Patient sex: M
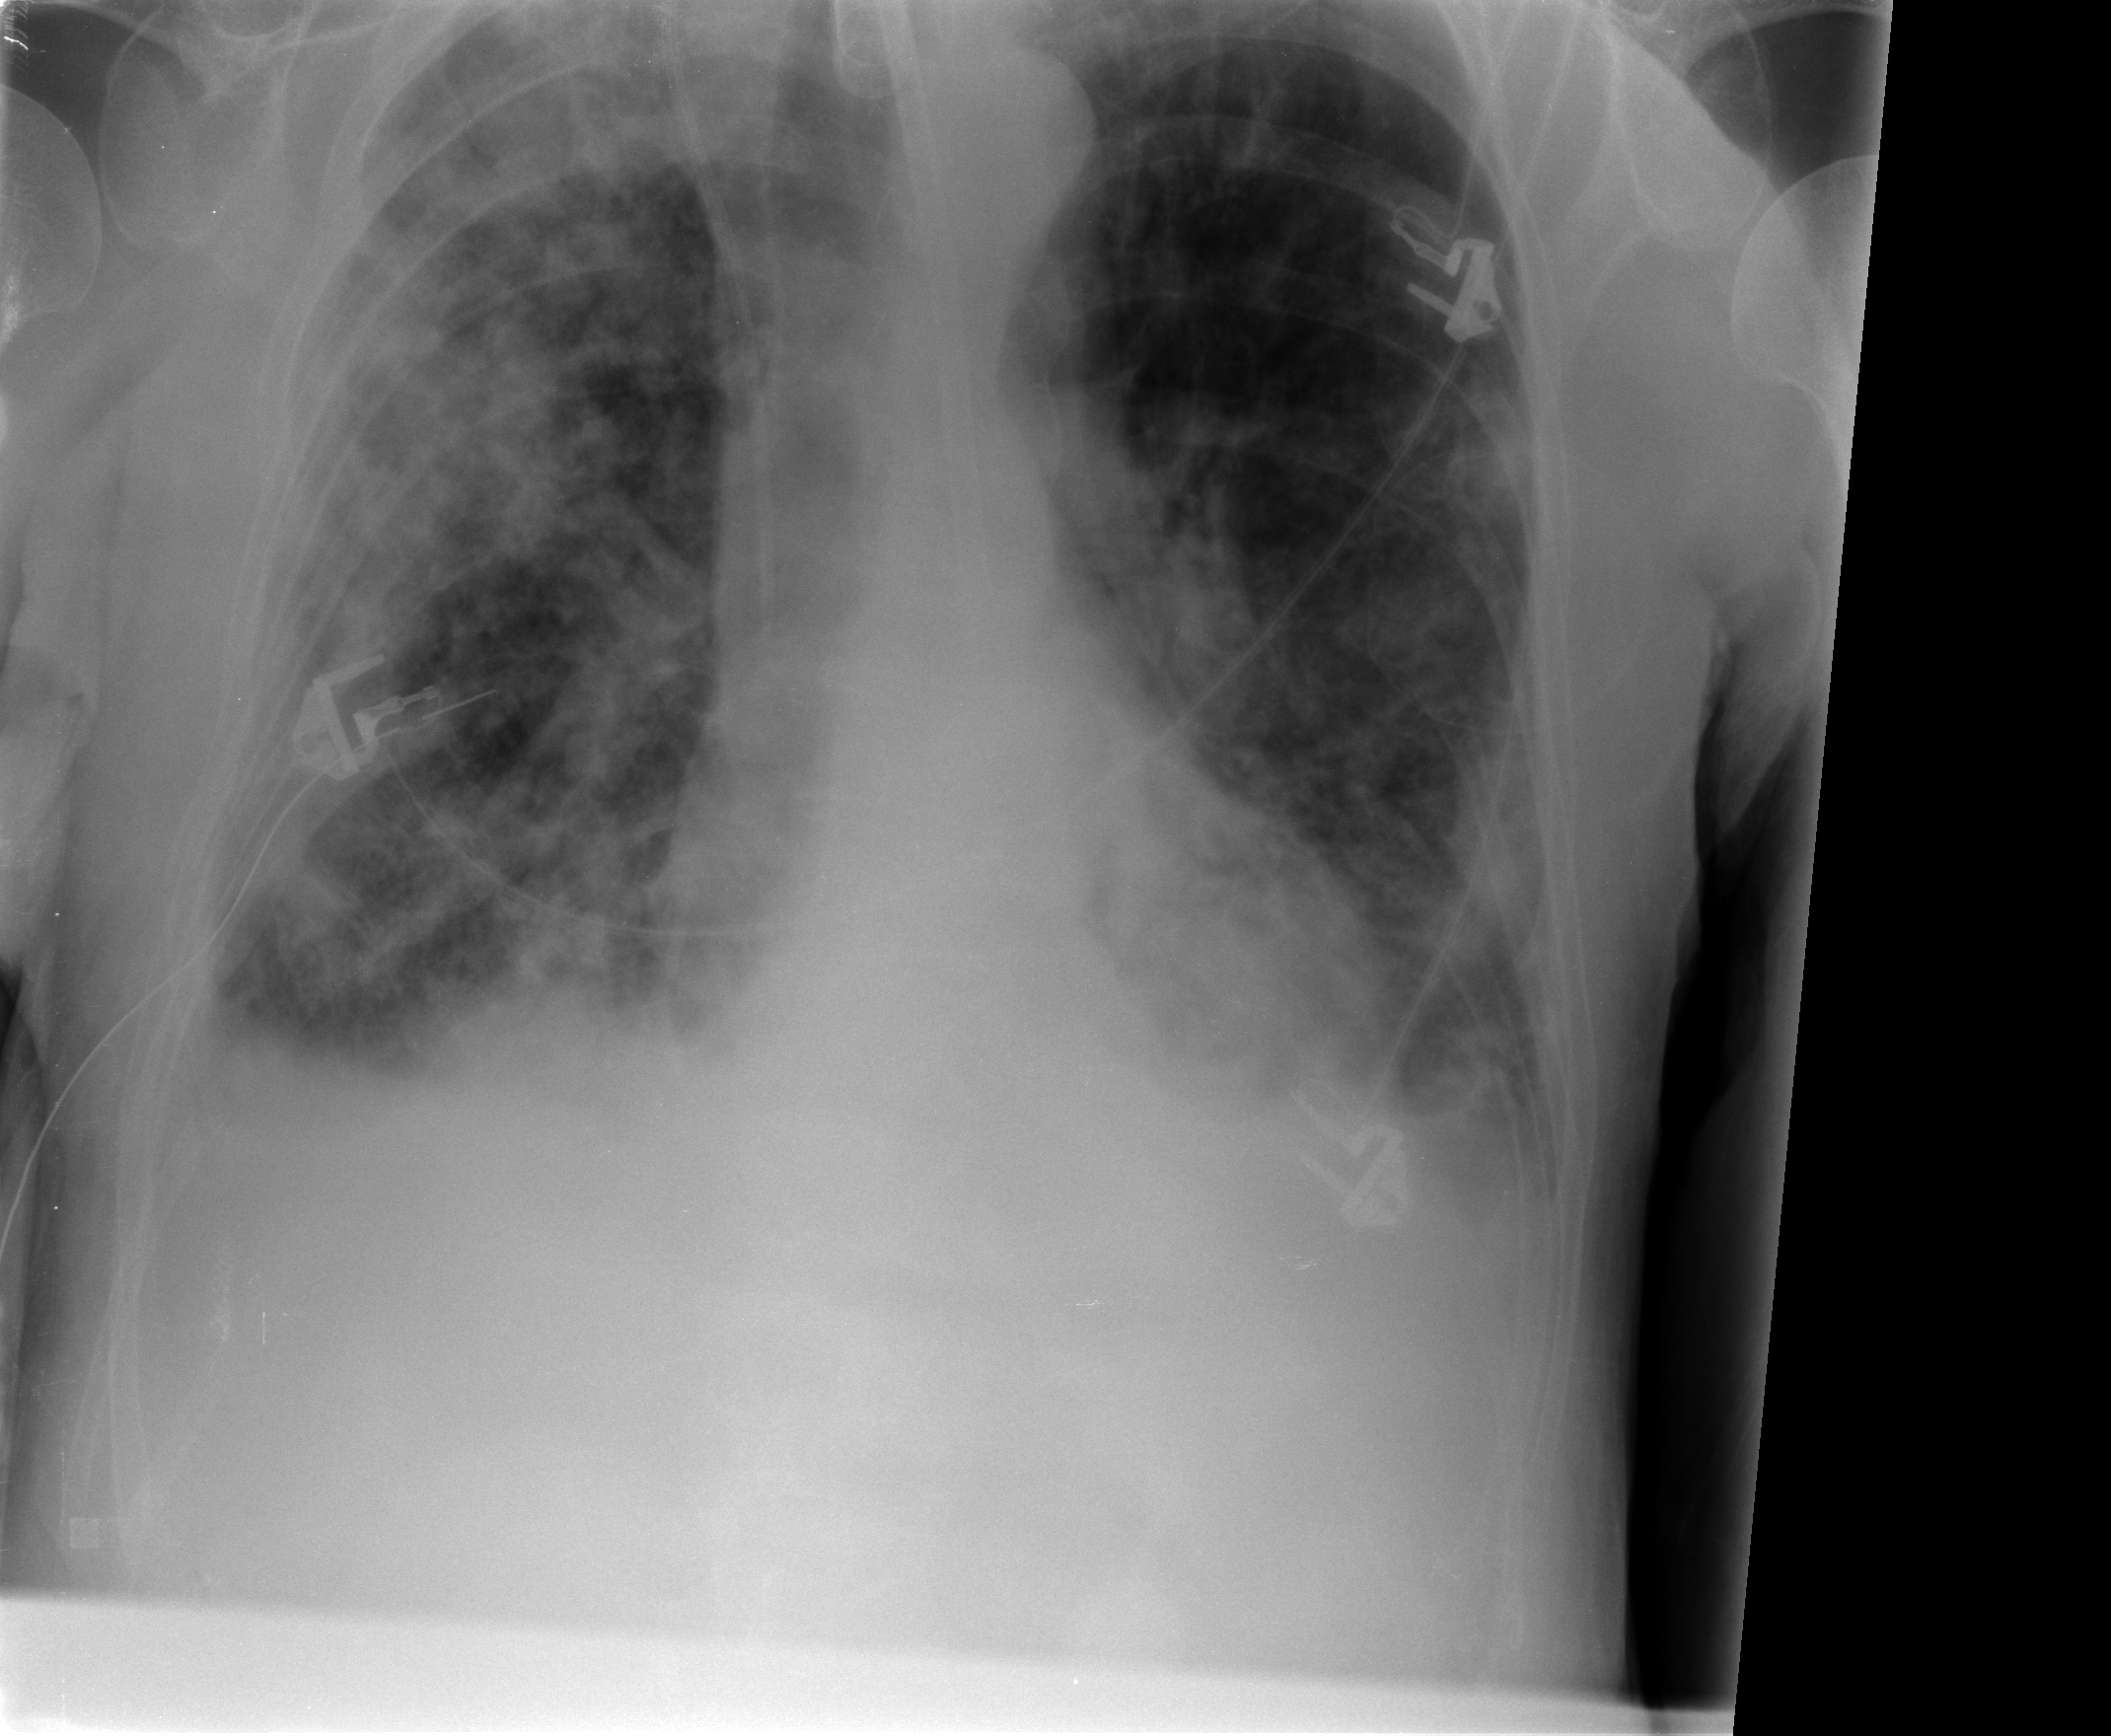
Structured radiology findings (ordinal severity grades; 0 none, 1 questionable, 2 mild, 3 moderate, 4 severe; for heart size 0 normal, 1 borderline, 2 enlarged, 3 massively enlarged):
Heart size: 0
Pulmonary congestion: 2
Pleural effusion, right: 3
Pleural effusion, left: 2
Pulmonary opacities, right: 3
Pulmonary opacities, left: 2
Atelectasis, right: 3
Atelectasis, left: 2